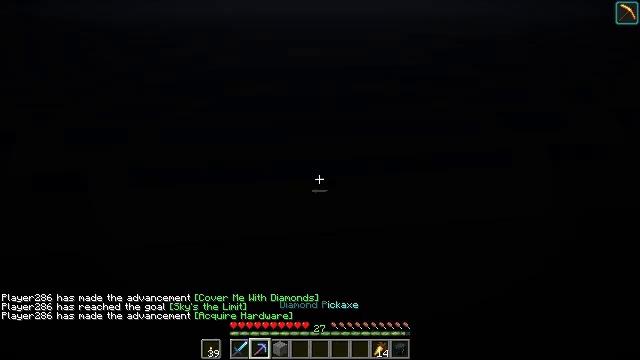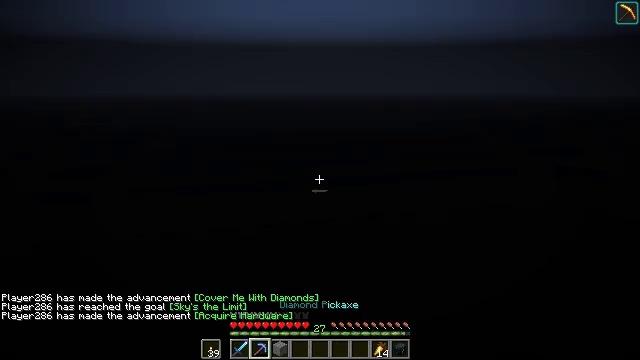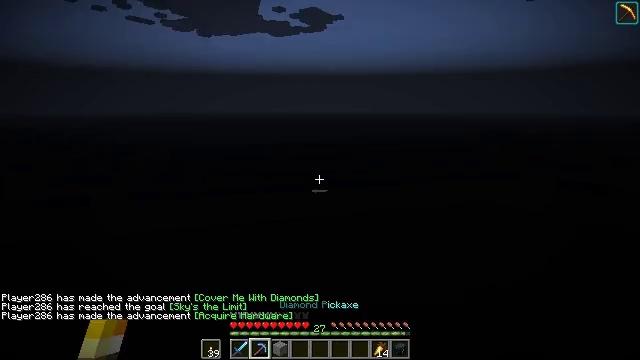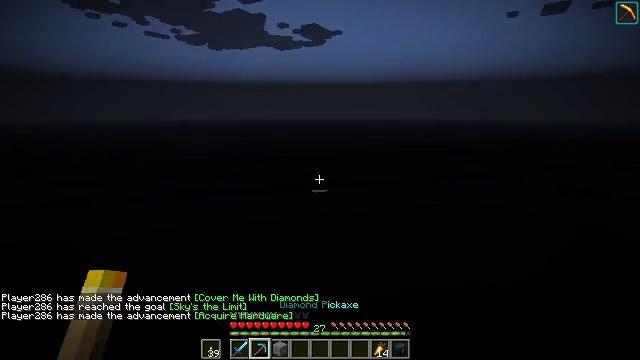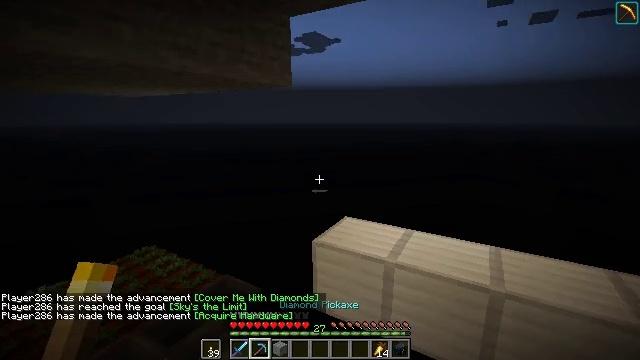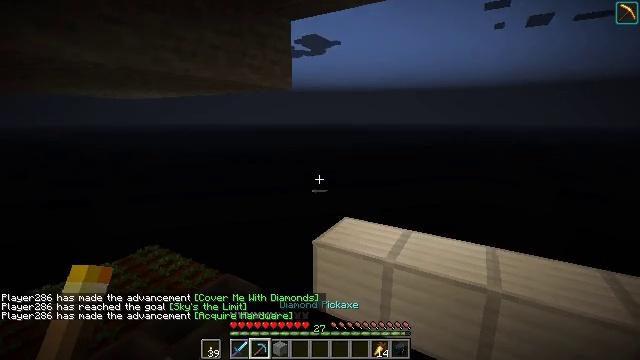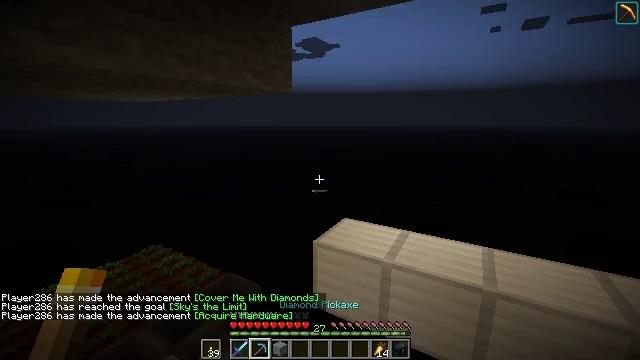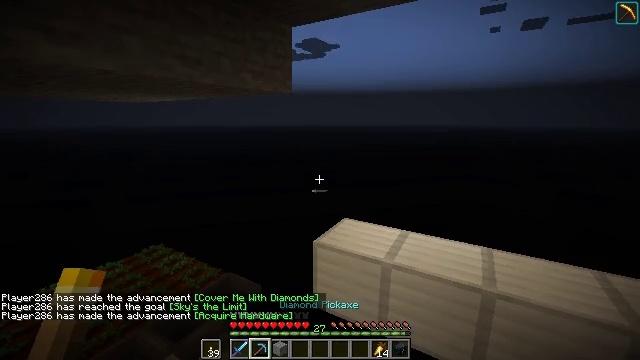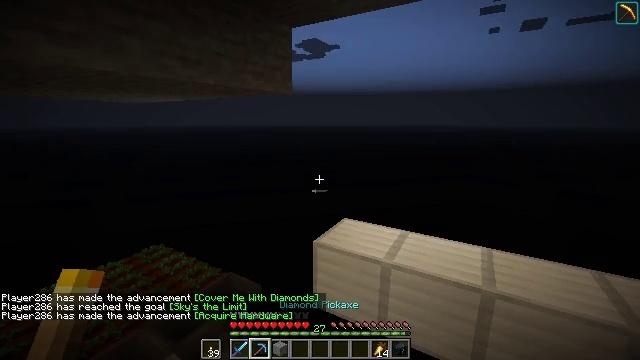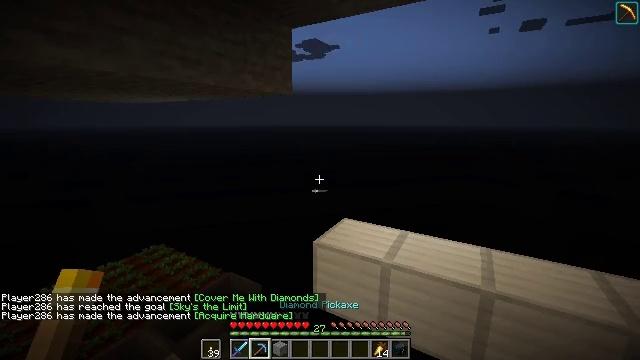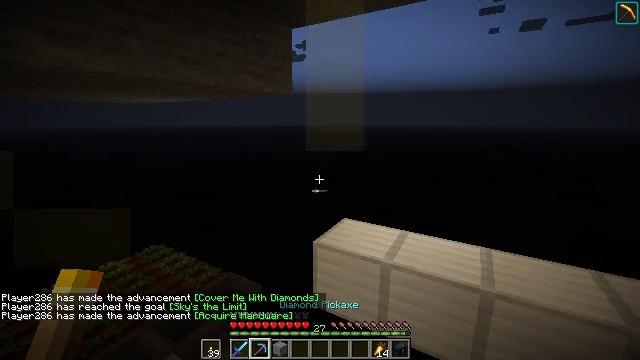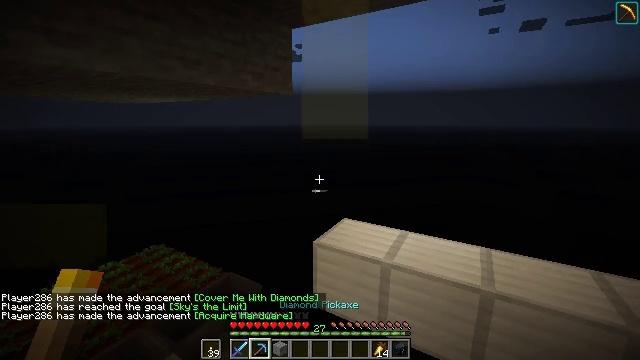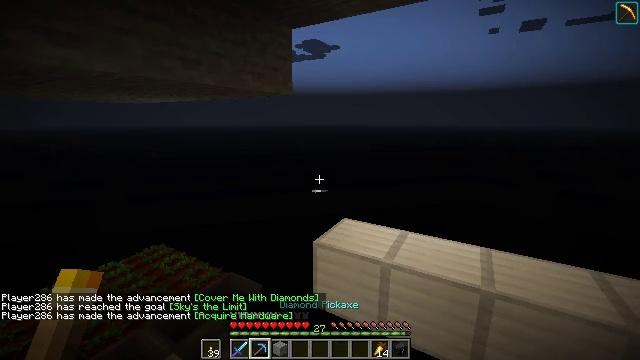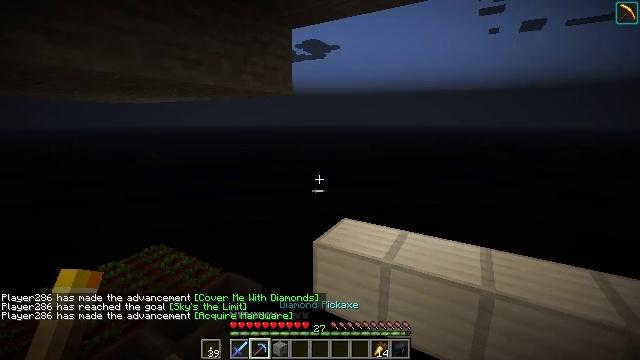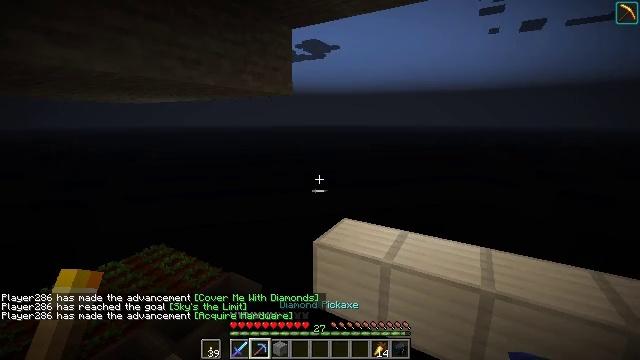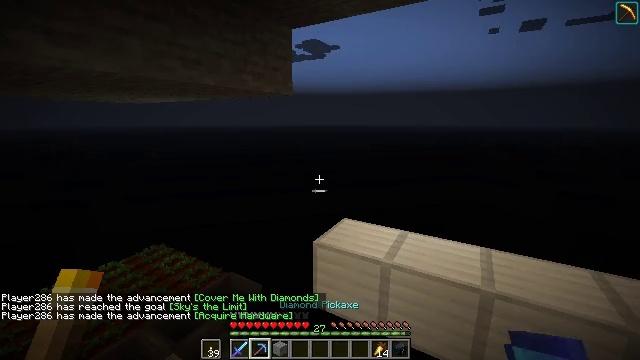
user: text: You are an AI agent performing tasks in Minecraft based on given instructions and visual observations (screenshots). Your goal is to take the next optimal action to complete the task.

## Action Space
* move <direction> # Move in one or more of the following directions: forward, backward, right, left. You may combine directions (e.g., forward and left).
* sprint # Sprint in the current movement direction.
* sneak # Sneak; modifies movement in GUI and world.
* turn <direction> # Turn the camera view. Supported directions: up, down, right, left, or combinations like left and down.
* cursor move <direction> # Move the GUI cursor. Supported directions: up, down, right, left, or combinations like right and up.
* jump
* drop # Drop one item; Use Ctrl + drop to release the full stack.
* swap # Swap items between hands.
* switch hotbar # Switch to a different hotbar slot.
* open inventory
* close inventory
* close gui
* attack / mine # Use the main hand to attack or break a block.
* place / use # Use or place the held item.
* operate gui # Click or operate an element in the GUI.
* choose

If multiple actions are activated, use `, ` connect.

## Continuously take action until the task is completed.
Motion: motion action
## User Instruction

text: Kill enemies.
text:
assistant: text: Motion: no_op
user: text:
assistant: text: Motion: no_op
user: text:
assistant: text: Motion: no_op
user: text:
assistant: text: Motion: no_op
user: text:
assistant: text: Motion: no_op
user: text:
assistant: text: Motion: no_op
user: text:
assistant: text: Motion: no_op
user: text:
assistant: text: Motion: no_op
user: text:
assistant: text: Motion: no_op
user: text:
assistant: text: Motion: no_op
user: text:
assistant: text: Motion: no_op
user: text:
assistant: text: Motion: no_op
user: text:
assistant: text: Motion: no_op
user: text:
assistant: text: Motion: no_op
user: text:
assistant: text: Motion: no_op
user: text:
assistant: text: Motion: no_op
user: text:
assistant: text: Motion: no_op
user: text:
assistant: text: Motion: no_op
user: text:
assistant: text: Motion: no_op
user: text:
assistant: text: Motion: no_op
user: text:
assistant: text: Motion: no_op
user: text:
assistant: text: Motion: no_op
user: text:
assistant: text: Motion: no_op
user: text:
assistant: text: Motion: no_op
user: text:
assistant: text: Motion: no_op
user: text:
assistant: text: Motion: no_op
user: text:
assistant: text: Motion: no_op
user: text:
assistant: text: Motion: no_op
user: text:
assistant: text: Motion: no_op
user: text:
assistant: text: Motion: no_op